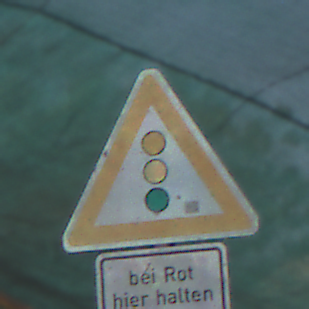
Verkehrszeichen: Lichtzeichenanlage
Zusatzzeichen unten: HinweisDurchVerbaleAngabe5
Umgebung: Roofed, Special
Tageszeit: MorningAfternoon
Wetter: PartlyCloudy
Licht: Natural
Jahreszeit: NotSpecified
Kontrast: MediumContrast